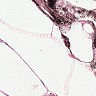
Metastatic tissue present: no